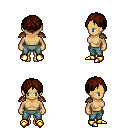
a pixel art fantasy rpg character, female body template, human, tanned skin, leather shoulder armor, teal pants, brown parted hairstyle, gold boots, four views (front, back, left, right), 2x2 character sprite sheet, small pixel art, hard edges, no anti-aliasing